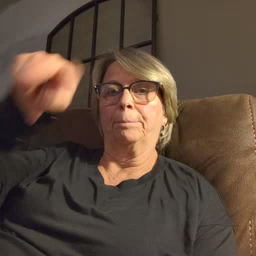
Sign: jump